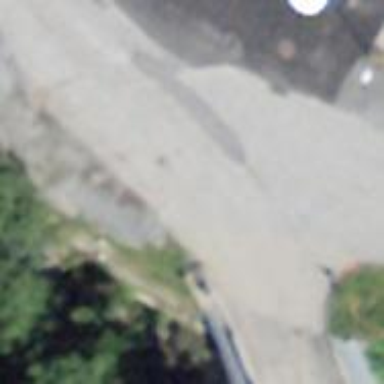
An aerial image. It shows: Unclassified road with asphalt surface is on bridge.